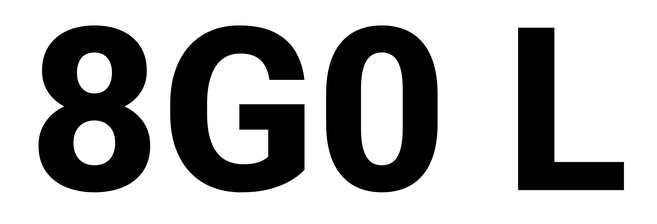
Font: Roboto_ExtraBold